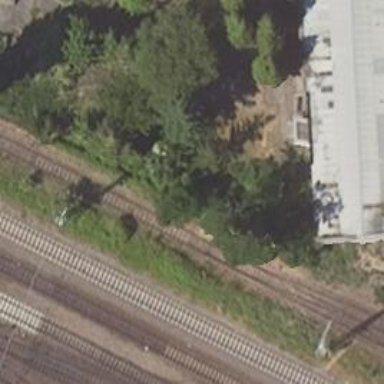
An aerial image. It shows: Railway switch.